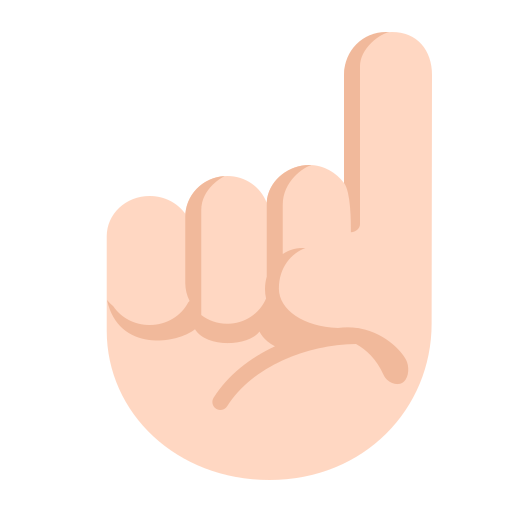
index pointing up flat light